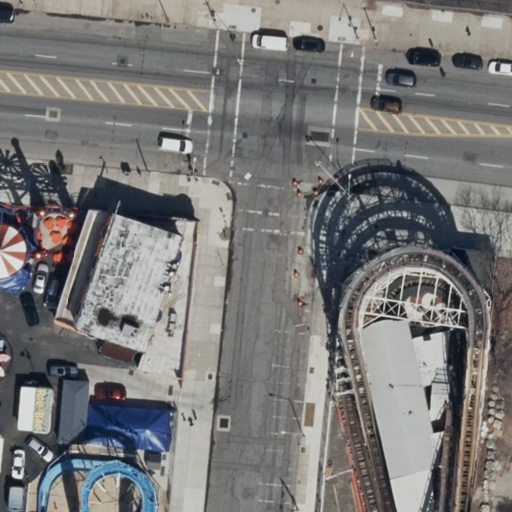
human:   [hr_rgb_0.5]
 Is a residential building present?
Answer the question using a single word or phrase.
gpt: yes

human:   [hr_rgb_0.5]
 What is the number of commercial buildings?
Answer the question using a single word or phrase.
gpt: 0

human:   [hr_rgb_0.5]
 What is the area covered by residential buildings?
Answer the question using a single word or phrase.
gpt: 858m2

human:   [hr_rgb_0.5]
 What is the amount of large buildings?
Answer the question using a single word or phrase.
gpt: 1

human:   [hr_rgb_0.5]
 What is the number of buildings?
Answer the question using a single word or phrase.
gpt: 2

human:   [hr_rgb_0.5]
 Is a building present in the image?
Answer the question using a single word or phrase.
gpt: yes

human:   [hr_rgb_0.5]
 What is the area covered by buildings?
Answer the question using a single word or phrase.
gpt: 858m2

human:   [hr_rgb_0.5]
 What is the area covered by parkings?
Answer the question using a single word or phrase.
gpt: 451m2

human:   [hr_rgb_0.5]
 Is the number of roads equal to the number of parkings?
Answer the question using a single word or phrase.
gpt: no

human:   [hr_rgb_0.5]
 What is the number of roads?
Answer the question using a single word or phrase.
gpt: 4

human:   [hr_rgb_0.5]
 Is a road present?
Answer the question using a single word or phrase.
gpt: yes

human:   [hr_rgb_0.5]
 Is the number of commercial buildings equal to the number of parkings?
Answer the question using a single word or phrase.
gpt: no

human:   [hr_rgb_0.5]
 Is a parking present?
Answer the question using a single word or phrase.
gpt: yes

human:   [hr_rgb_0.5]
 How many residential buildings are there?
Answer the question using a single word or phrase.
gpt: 2

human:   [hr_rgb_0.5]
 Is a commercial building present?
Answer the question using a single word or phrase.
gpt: no

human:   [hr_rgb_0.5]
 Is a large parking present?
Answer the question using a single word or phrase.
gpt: no

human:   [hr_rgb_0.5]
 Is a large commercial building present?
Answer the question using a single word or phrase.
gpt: no

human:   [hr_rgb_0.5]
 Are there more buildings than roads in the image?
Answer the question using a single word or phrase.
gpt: no

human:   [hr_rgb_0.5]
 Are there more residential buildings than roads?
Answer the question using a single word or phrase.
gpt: no

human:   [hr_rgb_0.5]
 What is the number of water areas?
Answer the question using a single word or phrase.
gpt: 0

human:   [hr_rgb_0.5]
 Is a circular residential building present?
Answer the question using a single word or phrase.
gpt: no

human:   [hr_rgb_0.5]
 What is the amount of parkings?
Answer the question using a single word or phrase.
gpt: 1

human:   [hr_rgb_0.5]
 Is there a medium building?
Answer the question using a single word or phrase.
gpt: yes

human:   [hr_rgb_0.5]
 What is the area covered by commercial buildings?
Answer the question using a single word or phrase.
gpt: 0m2

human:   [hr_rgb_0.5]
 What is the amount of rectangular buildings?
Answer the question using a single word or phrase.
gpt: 1

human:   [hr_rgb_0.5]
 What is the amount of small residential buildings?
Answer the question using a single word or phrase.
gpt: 0

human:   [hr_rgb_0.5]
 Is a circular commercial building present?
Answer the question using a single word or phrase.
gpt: no

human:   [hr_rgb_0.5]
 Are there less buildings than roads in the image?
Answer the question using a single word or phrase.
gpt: yes

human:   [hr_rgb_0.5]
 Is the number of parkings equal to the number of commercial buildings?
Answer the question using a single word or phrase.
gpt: no

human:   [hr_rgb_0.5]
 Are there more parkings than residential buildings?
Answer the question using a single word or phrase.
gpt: no

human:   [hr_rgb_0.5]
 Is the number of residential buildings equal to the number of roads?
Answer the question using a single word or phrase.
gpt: no

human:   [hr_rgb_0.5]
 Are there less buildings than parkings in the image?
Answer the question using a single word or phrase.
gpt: no

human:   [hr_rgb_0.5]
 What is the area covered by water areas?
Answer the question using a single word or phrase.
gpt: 0m2

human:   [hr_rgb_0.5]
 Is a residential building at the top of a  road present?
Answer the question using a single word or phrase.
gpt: yes

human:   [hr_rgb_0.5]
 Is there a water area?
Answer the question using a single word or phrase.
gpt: no

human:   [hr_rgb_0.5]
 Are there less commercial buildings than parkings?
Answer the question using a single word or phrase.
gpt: yes

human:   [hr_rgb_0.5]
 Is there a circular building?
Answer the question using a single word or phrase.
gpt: no

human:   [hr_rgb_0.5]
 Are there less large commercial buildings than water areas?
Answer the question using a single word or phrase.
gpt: no

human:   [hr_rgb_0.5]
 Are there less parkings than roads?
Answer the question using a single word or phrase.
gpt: yes

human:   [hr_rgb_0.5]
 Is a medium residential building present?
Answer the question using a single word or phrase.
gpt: yes

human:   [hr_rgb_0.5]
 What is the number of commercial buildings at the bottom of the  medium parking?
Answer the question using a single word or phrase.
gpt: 0

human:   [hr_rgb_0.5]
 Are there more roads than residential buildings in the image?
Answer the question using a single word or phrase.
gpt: yes

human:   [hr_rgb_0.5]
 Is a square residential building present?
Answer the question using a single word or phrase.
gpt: no

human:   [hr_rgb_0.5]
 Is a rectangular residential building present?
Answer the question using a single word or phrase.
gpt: yes

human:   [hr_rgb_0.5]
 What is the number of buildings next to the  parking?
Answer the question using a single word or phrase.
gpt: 2

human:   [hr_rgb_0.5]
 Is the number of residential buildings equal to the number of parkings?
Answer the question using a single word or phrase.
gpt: no

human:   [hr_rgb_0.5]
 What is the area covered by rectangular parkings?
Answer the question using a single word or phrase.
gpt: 451m2

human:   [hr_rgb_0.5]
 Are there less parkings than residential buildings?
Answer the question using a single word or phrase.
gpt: yes

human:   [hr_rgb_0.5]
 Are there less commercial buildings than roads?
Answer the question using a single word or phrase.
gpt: yes

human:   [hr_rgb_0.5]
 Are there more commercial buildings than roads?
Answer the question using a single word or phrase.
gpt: no

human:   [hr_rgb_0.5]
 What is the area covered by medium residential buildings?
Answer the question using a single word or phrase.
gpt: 181m2

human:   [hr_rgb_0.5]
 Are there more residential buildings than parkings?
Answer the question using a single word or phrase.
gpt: yes

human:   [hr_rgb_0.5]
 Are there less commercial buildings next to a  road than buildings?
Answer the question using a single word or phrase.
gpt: yes

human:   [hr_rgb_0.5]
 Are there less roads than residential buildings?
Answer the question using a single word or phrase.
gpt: no

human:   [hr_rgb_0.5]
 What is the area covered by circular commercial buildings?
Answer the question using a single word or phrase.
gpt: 0m2

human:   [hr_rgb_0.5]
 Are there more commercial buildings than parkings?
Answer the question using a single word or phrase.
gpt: no

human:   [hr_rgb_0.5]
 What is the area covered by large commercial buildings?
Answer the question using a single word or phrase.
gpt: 0m2

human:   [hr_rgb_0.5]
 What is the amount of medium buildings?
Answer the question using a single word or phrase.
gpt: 1

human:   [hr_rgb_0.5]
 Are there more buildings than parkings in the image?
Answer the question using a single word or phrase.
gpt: yes

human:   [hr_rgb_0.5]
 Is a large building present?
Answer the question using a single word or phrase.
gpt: yes

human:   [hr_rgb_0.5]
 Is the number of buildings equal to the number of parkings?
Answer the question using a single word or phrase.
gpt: no

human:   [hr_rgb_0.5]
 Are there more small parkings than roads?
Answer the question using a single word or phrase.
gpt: no

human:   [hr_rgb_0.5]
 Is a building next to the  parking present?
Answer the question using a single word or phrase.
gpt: yes

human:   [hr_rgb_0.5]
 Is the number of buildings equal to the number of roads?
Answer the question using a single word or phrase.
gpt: no